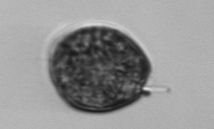
Label: Prorocentrum